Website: home-depot
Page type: billing-address
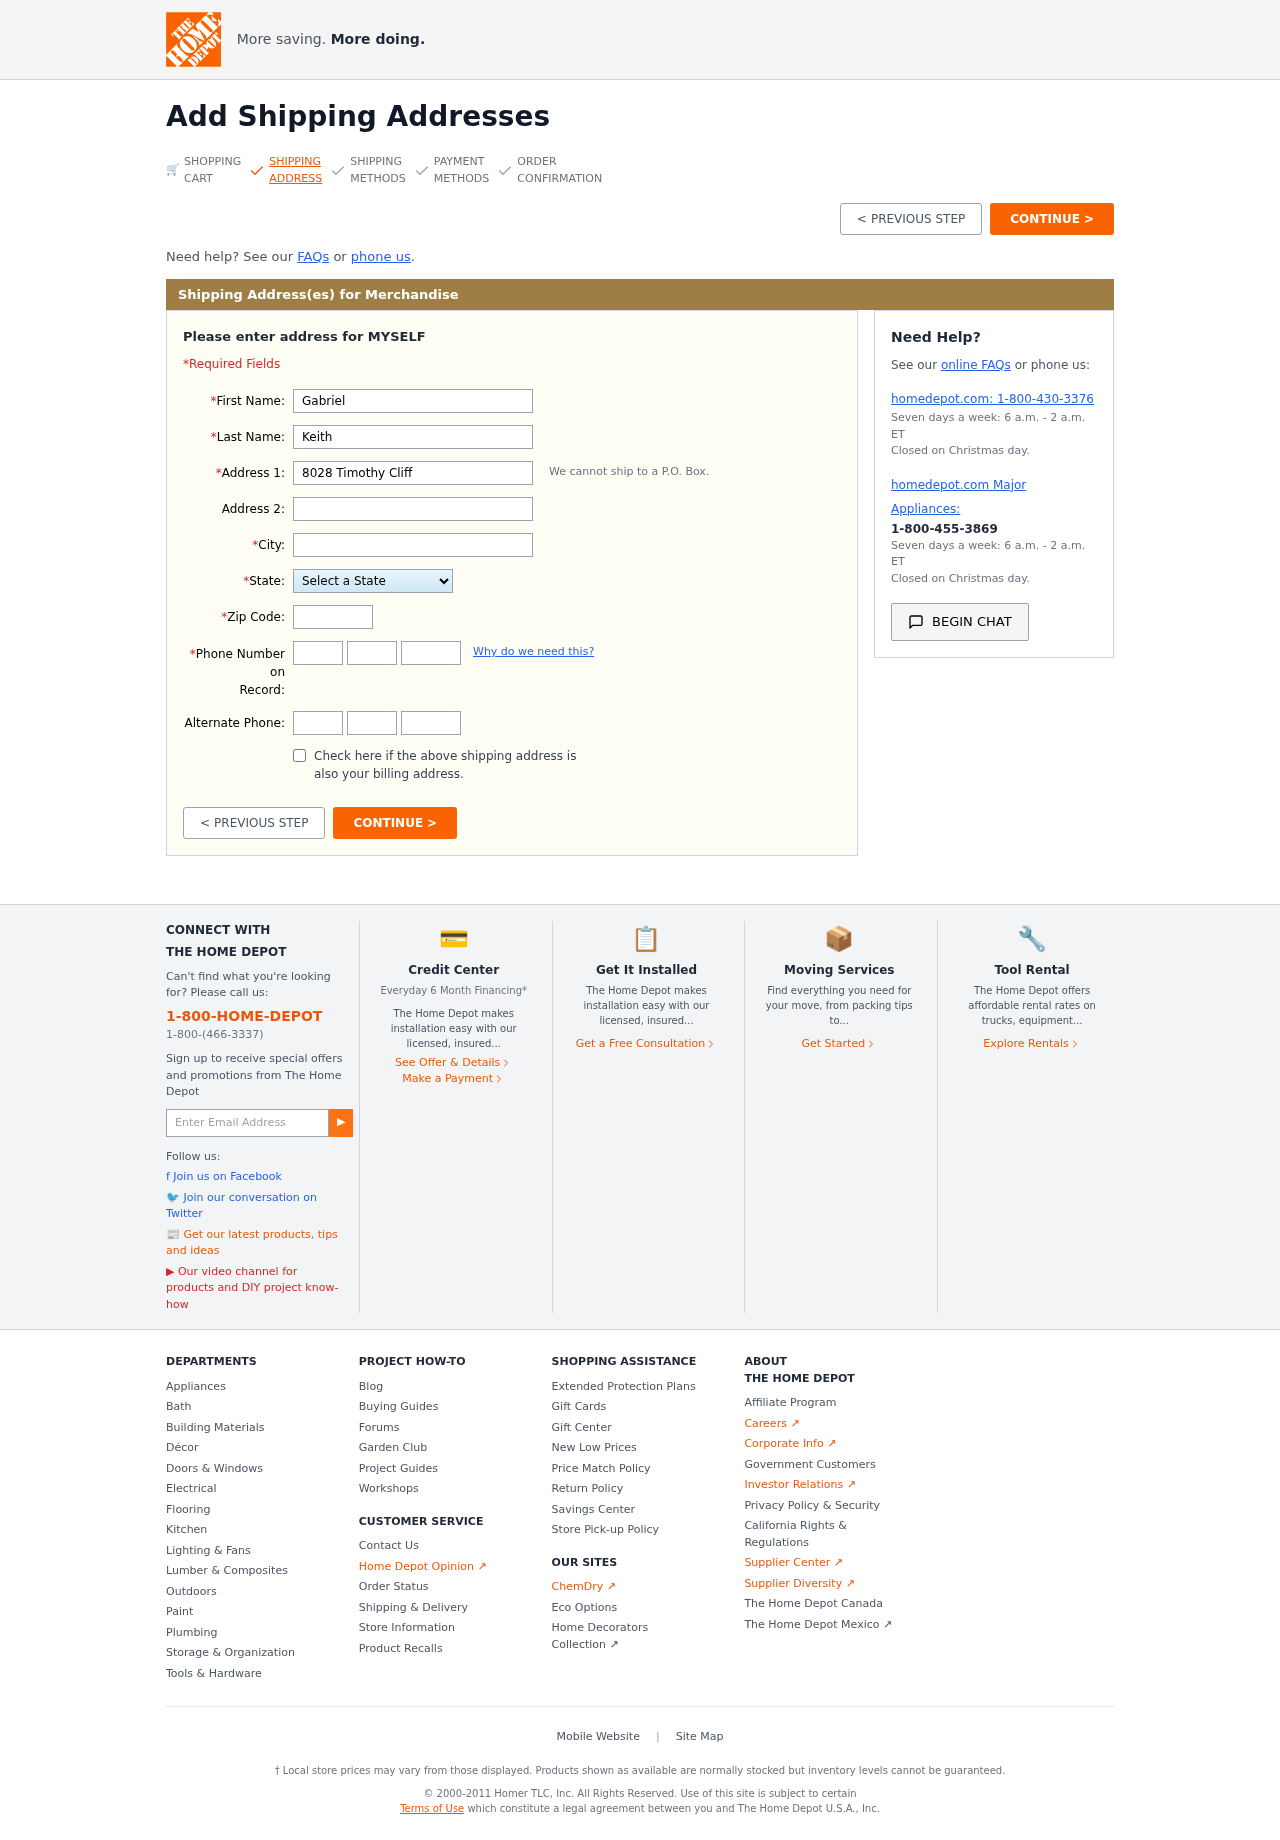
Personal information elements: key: PII_STATE
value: Missouri
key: PII_FIRSTNAME
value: Gabriel
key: PII_LASTNAME
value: Keith
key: PII_STREET
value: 8028 Timothy Cliffs Suite 907
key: PII_CITY
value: Nancyberg
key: PII_POSTCODE
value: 11974
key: PII_PHONE_AREA
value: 551
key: PII_PHONE_PREFIX
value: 785
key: PII_PHONE_LINE
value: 2287
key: PII_PHONE_ALT_AREA
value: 722
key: PII_PHONE_ALT_PREFIX
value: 909
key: PII_PHONE_ALT_LINE
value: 7688